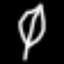
Label: leaf